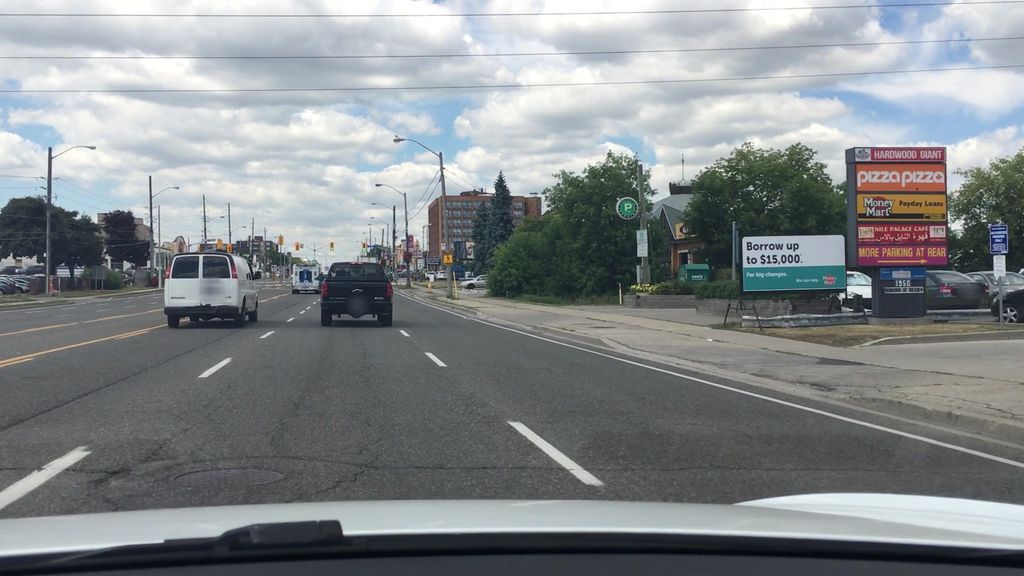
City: toronto